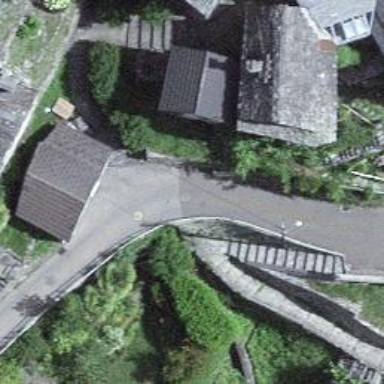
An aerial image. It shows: Road with steps.